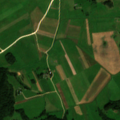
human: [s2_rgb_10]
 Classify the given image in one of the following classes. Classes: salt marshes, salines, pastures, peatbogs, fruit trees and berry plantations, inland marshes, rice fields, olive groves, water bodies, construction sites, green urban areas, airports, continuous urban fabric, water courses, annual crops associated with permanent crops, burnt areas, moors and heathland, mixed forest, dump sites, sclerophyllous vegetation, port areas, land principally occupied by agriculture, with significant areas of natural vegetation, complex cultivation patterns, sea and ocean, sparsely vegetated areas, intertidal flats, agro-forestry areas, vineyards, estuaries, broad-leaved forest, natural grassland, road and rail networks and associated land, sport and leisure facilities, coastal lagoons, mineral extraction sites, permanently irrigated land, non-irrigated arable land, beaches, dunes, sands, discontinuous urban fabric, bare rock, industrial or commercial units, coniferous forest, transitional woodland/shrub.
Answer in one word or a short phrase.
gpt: non-irrigated arable land, complex cultivation patterns, land principally occupied by agriculture, with significant areas of natural vegetation, broad-leaved forest